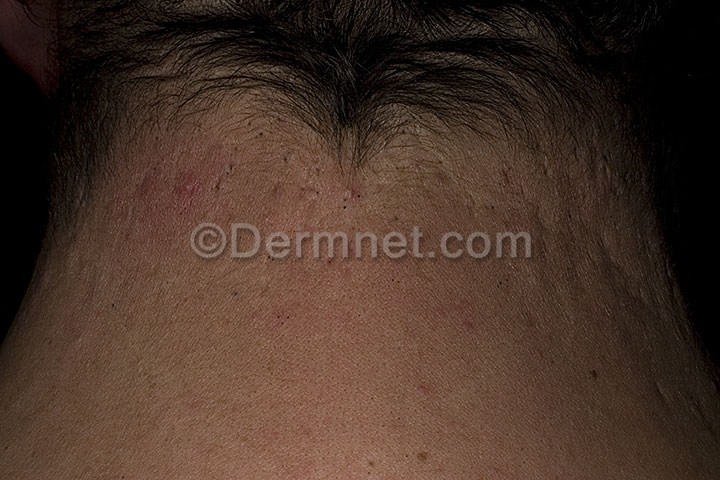
Disease: Acne and Rosacea Photos